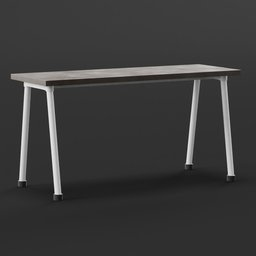
Label: furniture